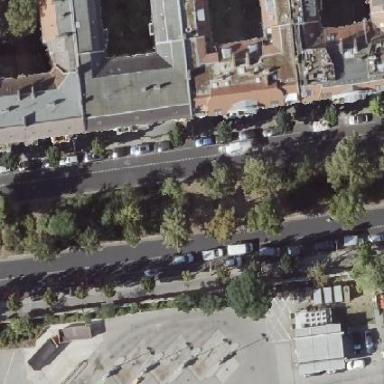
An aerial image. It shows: Street-side parking with parallel orientation.